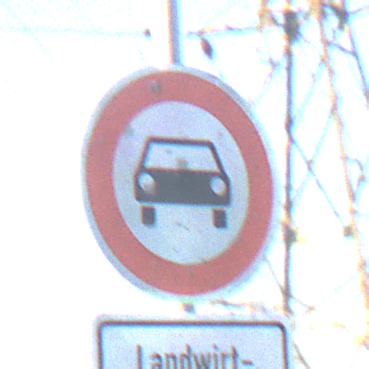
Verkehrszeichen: VerbotKraftwagen
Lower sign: BesondereFahrzeugeUndTransportgueter6
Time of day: SunriseSunset
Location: Outdoor (Nature)
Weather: Clear
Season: NotSpecified
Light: Natural